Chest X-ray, AP view. Patient: 51 years old, sex F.
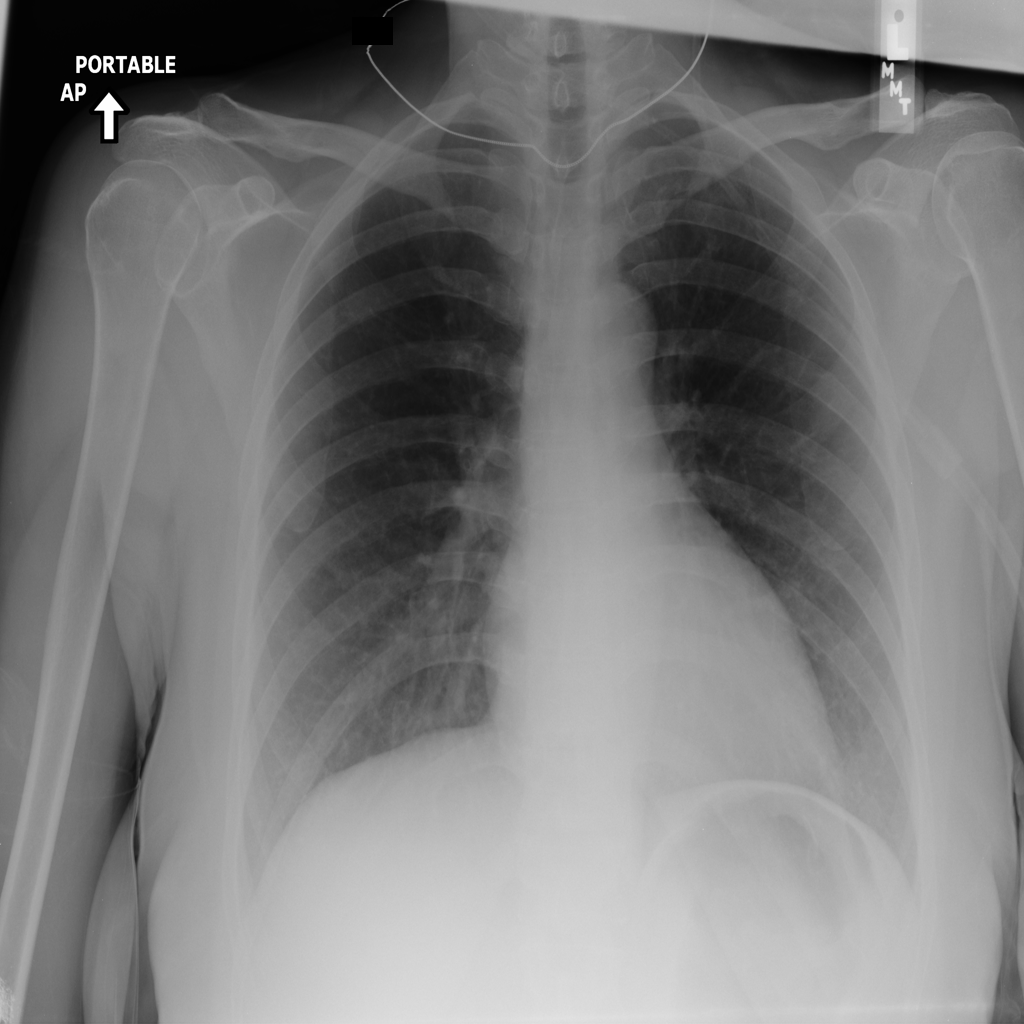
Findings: No Finding